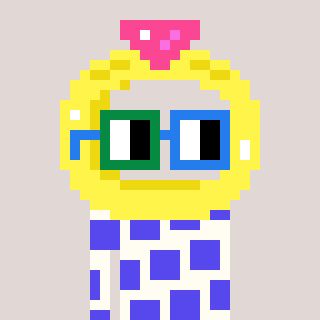
a pixel art character with square green and blue glasses, a ring-shaped head and a grayscale-colored body on a warm background